Question: I have followed online tutorials and created 2 classes (subclass and main class) to read the XML file using SAX parser by extending 'DefaultHandler' class. Everything is good but when I'm try to write the method 'SAXParser.parse(String URI, DefaultHandler object)' in Eclipse it is showing below error image.
Please help me what I have done wrong here.

'''
public class mainclass{
public static void main(String []args)
{
DefaultHandler dff=new subclass();
SAXParserFactory spf=SAXParserFactory.newInstance();
try
{
SAXParser sp=spf.newSAXParser();
sp.parse("Trial.xml", dff);
}
catch(Exception e)
{
System.out.println("exception is "+e);
}
}
}
public class subclass extends DefaultHandler{
boolean bheader=false;
boolean bdetail=false;
boolean blpn=false;
public void startDocument() throws SAXException
{
System.out.println("Starting the start document method");
}
public void endDocument() throws SAXException
{
System.out.println("End document method called");
}
public void startElement(String uri,String localName,String qName,Attributes attributes) throws SAXException
{
System.out.println("Start element method called "+qName);
}
public void endElement(String uri,String localName,String qName) throws SAXException
{
System.out.println("end element method called "+qName);
}
public void characters(char ch[],int start,int length)
{
System.out.println("Characters method called "+new String(ch,start,length));
}
}
'''
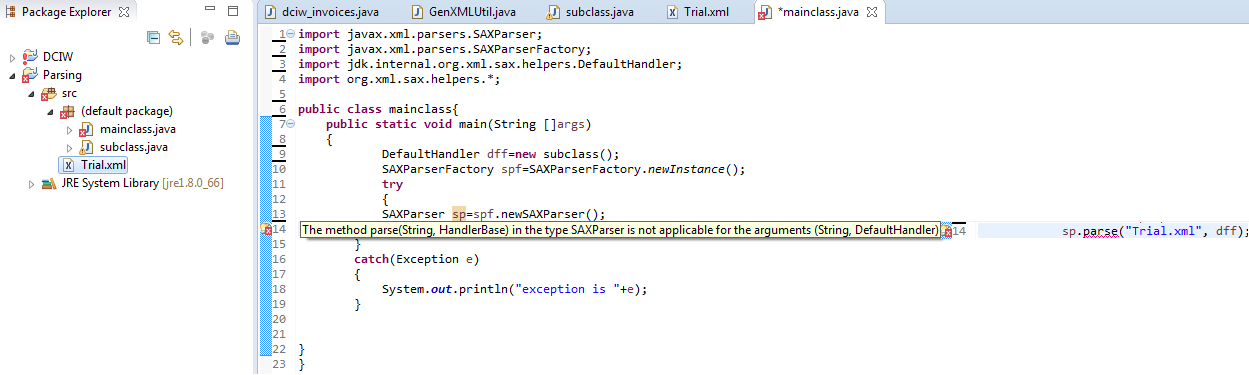
Answer: you are importing DefaultHandler class from wrong package. you should import org.xml.sax.helpers.DefaultHandler